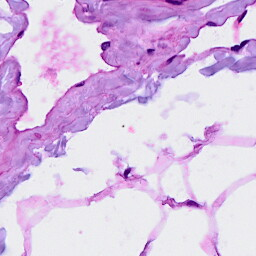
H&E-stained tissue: Breast